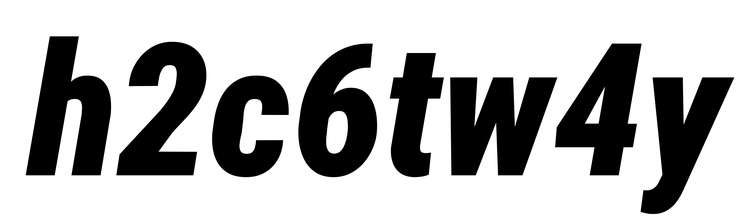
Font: Roboto-Italic_Condensed_Black_Italic